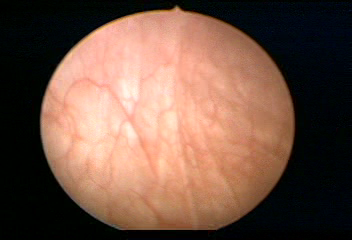
Modality: WLC
Class: Normal mucosa
Bladder cancer association: No